五年级 · 算术
快乐蛋糕店特制一种生日蛋糕每个需要
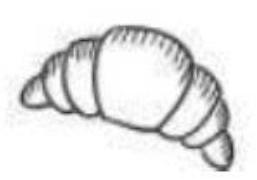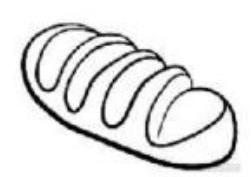
答案: 解: $5 \div 0.4 \approx 12$ (个)答: 他最多能做 12 个生日蛋糕。